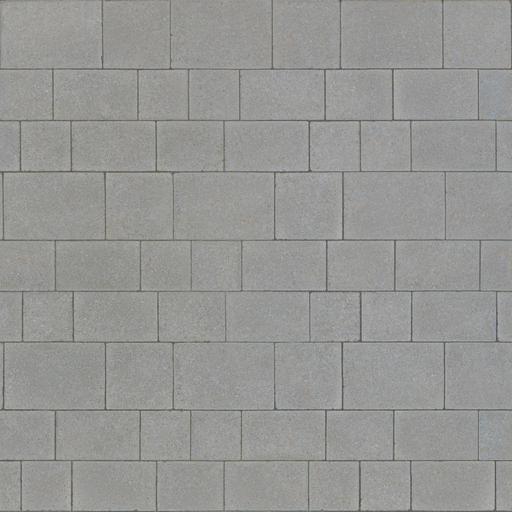
Tags: pavement paving stones